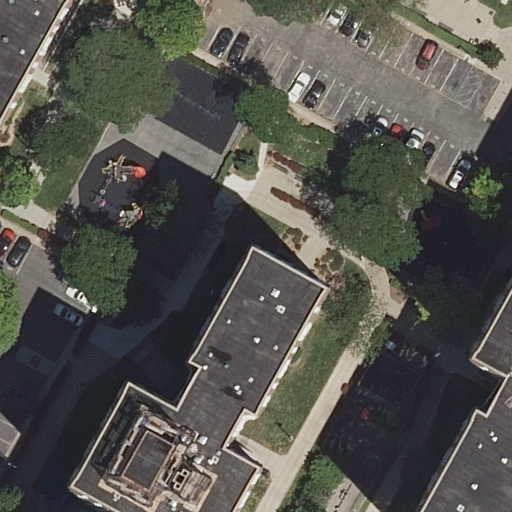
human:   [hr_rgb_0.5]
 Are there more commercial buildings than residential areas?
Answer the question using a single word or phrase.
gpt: no

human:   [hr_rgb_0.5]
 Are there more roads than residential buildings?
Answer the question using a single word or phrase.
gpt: no

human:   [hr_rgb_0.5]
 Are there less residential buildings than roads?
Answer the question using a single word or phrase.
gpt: no

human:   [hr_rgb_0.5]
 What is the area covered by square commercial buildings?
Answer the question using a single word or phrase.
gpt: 0m2

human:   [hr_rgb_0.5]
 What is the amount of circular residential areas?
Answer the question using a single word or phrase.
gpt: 0

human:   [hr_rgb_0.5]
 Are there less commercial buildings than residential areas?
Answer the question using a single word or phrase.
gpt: yes

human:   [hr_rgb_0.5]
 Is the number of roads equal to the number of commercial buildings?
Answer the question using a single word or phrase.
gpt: no

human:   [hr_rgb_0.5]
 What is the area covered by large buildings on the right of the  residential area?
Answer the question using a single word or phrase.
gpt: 0m2

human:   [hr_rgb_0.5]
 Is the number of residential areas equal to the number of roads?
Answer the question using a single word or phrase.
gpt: no

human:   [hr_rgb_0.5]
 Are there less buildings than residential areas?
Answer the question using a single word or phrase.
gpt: no

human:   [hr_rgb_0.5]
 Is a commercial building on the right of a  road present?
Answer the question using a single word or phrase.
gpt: no

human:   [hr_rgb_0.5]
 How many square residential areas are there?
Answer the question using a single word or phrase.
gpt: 0

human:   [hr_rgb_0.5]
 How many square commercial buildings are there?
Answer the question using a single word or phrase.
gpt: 0

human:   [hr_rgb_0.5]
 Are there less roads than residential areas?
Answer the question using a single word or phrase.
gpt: no

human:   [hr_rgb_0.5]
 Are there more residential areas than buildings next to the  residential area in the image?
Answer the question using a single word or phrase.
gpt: no

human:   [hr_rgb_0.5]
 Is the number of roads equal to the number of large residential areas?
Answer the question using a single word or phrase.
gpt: no

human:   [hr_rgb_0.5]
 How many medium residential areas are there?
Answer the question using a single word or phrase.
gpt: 0

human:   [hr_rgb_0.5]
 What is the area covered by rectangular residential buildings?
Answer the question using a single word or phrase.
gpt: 76m2

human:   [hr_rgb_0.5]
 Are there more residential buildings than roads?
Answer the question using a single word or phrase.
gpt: yes

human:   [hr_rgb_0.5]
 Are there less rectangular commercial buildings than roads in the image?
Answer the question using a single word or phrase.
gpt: yes

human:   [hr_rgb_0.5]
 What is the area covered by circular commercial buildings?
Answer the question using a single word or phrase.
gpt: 0m2

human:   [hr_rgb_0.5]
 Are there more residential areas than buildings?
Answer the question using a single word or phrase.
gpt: no

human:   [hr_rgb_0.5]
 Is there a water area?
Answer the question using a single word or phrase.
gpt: no

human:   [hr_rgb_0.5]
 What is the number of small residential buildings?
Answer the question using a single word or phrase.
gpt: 3

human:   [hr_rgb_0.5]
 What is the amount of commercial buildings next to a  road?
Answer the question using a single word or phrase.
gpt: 0

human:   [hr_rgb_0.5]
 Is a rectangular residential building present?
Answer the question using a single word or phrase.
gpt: yes

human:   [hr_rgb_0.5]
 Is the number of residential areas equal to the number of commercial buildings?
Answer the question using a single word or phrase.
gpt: no

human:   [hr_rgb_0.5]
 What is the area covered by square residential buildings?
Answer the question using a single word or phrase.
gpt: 0m2

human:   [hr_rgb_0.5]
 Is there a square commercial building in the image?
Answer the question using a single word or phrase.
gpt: no

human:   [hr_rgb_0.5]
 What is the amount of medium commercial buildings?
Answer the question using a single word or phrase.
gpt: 0

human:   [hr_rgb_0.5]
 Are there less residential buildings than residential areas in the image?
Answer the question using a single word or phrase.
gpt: no

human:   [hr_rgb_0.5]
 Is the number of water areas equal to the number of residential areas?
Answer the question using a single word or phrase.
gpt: no

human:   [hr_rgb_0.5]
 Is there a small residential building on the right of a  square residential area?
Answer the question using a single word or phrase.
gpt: no

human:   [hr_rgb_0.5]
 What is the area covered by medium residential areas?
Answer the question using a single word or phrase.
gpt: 0m2

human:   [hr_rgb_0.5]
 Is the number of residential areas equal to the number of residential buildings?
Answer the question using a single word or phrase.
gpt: no

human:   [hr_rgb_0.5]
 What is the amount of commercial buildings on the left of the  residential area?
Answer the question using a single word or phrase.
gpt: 0